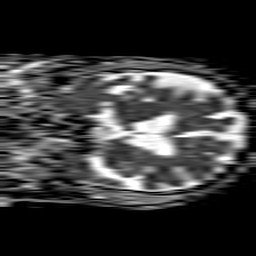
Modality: ADC
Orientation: coronal
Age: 72
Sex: male
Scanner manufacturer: philips
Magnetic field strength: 1.5 T
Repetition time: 4.6 s
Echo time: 0.08631 s